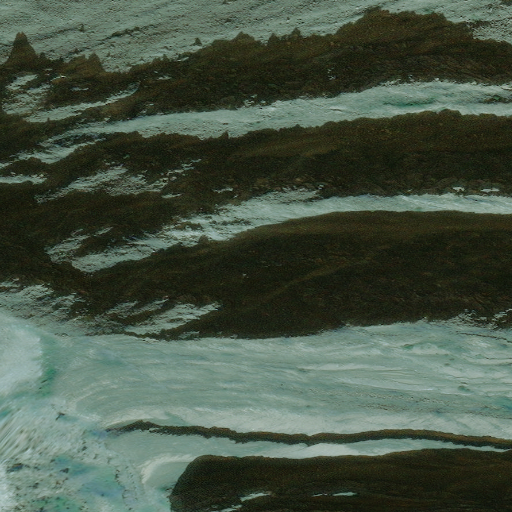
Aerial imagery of mountain in Alaska named South Chinitna Mountain containing only unknown